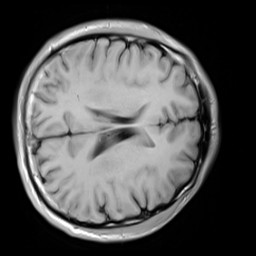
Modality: T1w
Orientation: axial
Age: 27
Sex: male
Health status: healthy
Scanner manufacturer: siemens
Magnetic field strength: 3 T
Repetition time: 4.1 s
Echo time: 0.0085 s